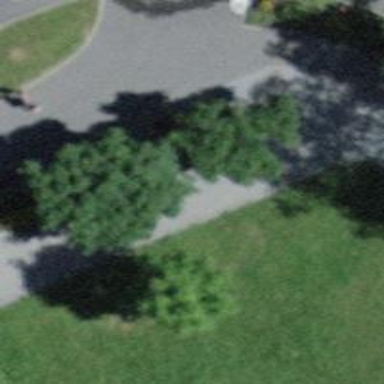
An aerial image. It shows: Avenue lined with broadleaved trees.